Interaction volume radius: 10 \u00c5
Interaction volume height: 15 \u00c5
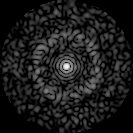
Disorder parameter: 0.8376